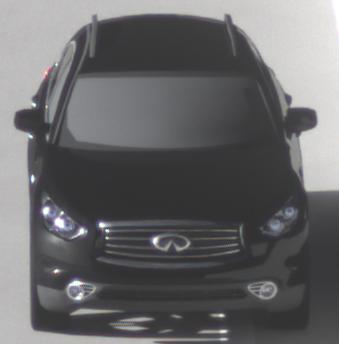
Make: Infiniti
Model: FX 37
Detailed model: FX (S51)
Model produced from: 2012/07
Model produced until: 2013/10
Doors: 5
Color: black
Road condition: dry road
Daytime: sunrise or sunset
Contrast: high contrast